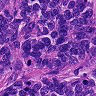
Metastatic tissue present: yes